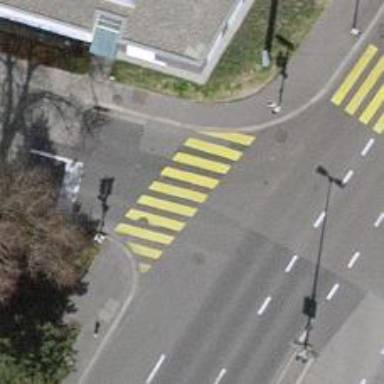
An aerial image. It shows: Marked crossing with traffic signals.